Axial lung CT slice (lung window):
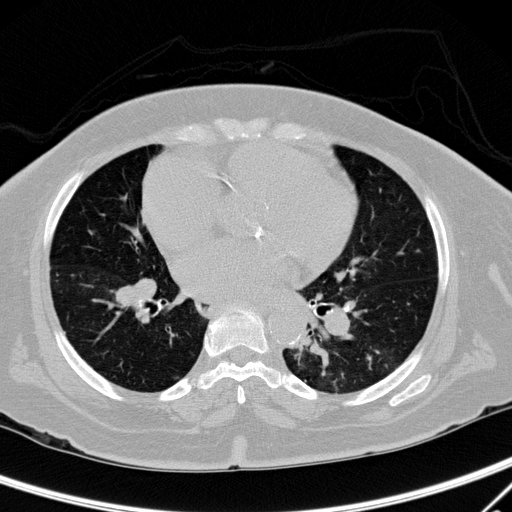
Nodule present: no